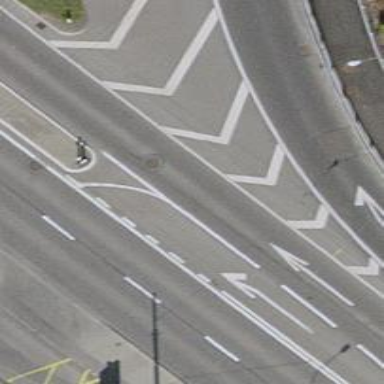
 which is classified as primary highway."